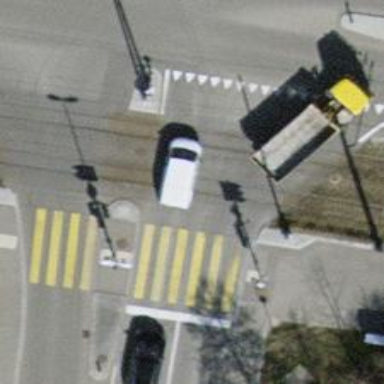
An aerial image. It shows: Level crossing at the railway with full barrier.